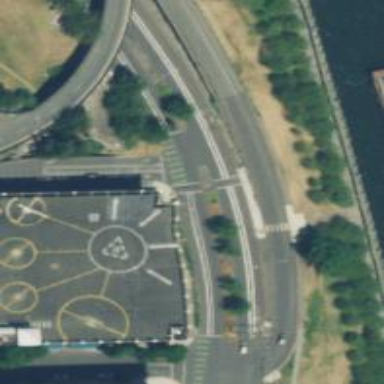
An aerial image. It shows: Secondary link road with embankment. This is the Northwest Naito Parkway - Steel Bridge Ramp.